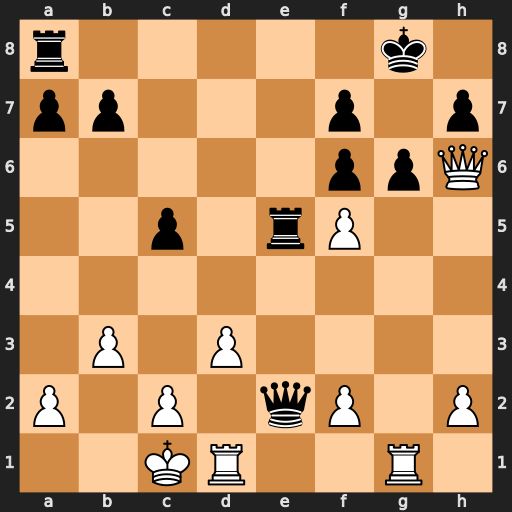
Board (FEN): r5k1/pp3p1p/5ppQ/2p1rP2/8/1P1P4/P1P1qP1P/2KR2R1
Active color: w
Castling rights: -
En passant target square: -
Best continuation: fxg6 hxg6 Rxg6+ fxg6 Qxg6+